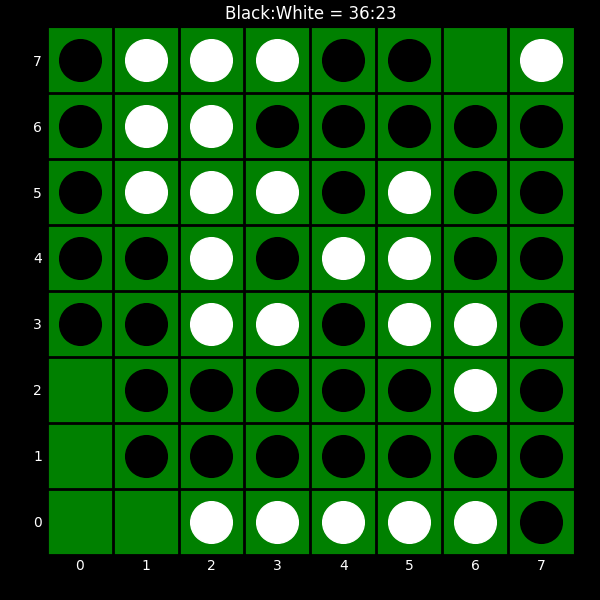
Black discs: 36
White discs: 23